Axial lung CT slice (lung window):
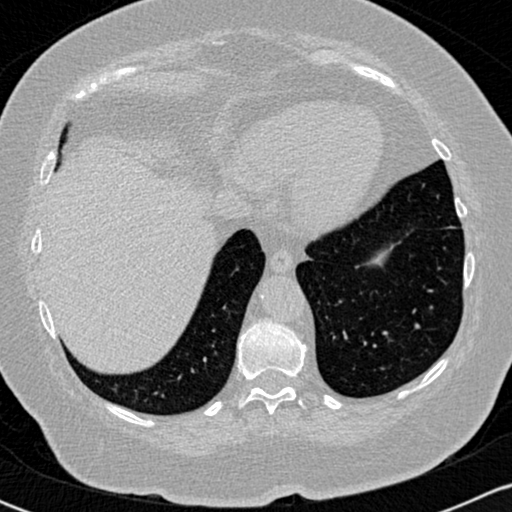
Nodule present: no